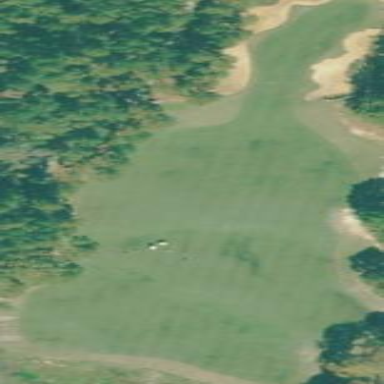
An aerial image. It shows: Grassy area designated as golf fairway.